Chest X-ray:
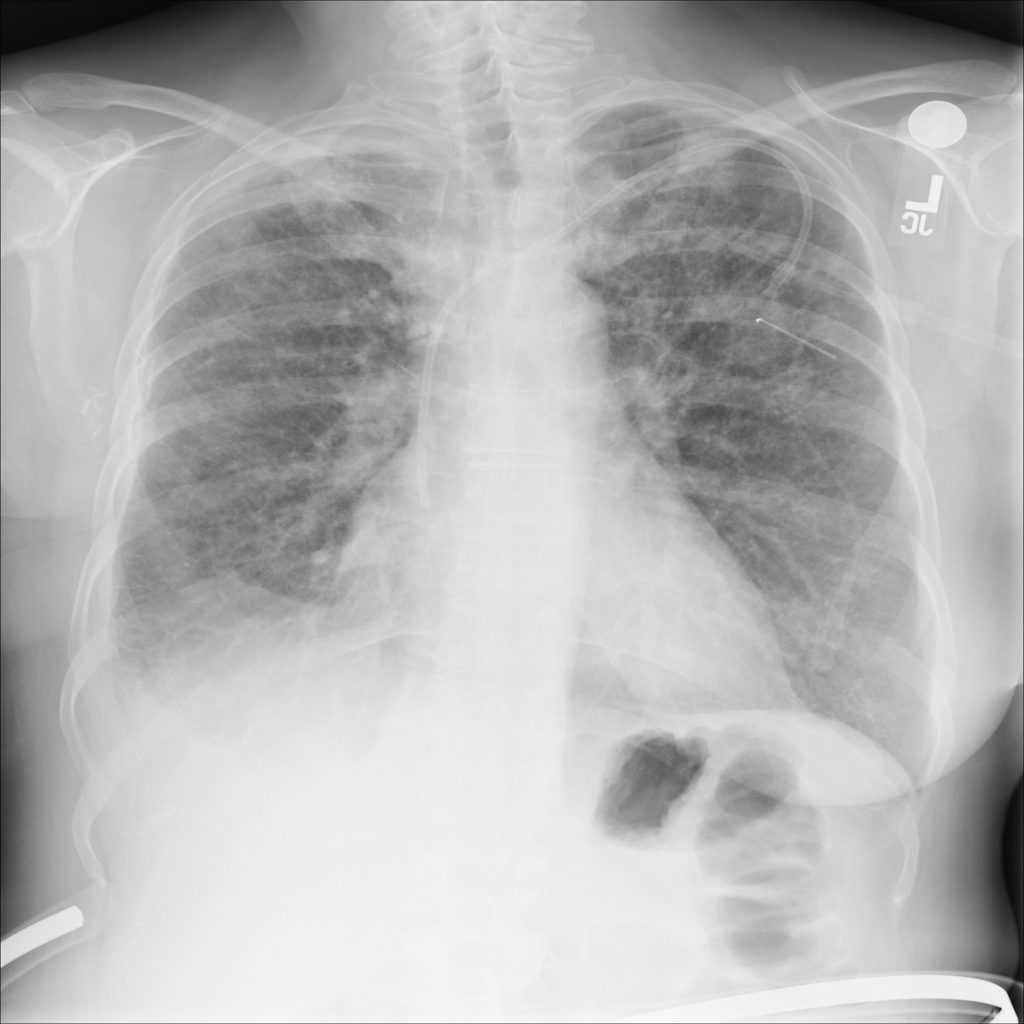
Findings: Fracture, Consolidation, Effusion
No abnormal finding: no